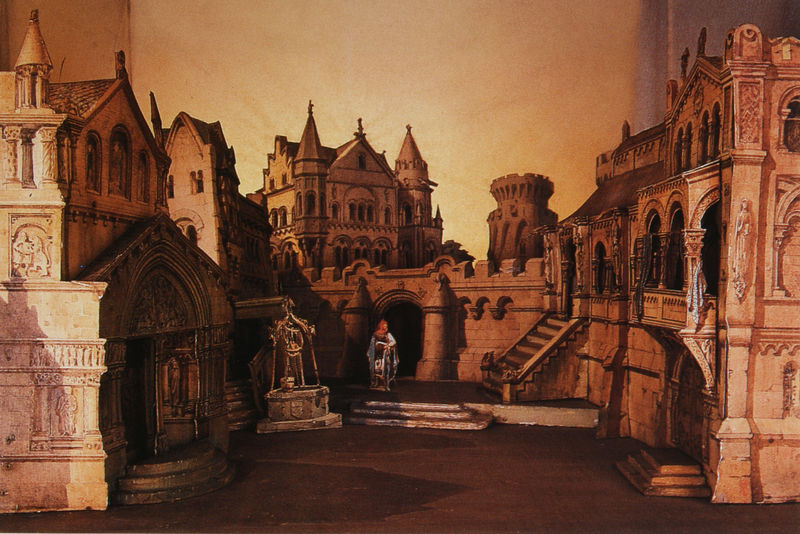
Titel: Bühnenbild zur Münchner Neuinszenierung von Lohengrin, 2. Aufzug (Burghof in Antwerpen)
Künstler: Angelo Il Quaglio
Schlagwörter: blau, dunkel, gemälde, himmel, kopf, mann, schatten, wasser, aquarell, gelb, menschen, ocker, stadt, abend, braun, fenster, frau, haar, hell, holz, kleid, licht, schwarz, szene, säule, säulen, tür, weiss, zeichnung, dach, gebäude, haus, rot, weg, beige, malerei, architektur, mensch, sockel, stein, bild, häuser, brüstung, kirche, figur, geistlicher, gewand, gold, bühne, oper, theater, rosa, brunnen, turm, skulptur, statue, balkon, relief, papier, modell, bogen, fassade, fassaden, ort, türen, fläche, leer, modern, dächer, giebel, mauer, grafik, graphik, lila, sonnenuntergang, tag, violett, hof, platz, beleuchtung, bühnenbild, treppe, treppen, arches, architecture, balcony, church, court, crown, king, priest, red, stairs, steps, window, dark, painting, wall, windows, woman, spielen, brown, durchgang, perspective, staircase, stufe, stufen, plastik, tor, gestalt, zinnen, galerie, bögen, wände, erker, treppenstufen, belichtung, antike, burg, religion, türmchen, türme, palast, balustrade, festung, stich, koloriert, kapitelle, kathedrale, fries, portal, tore, sims, gesims, skulpturen, wood, pforte, plastiken, gotisch, mauern, portikus, man, sky, stone, mittelalter, priester, romanik, building, landscape, orange, houses, sun, tower, village, stadtmauer, kulisse, konsole, light, night, drawing, eimer, maria, kupferstich, reliefs, decoration, castle, shadow, glühen, laube, glocken, sculpture, town, person, archivolte, city, fassadenschmuck, ziehbrunnen, tympanon, vorplatz, doors, kulissen, tempelgang, courtyard, square, walls, bogengänge, buildings, opera, venice, fountain, rundturm, art, medieval, figure, play, sunset, pappe, chimney, spire, steeple, dawn, jester, miniature, alley, well, towers, rom, hochgotisch, burghof, piazza, papiertheater, stage, stadtprospekt, rooftops, chain, balconies, turrets, er, bucket, venedig, limestone, yard, finials, pail, setting, balconey, decor, einsame figur, buiding, sundown, set, crennelation, peron, reniassance, mid-evil, stage set, balconeys, steepls, mman, türme#heiliegnfiguren